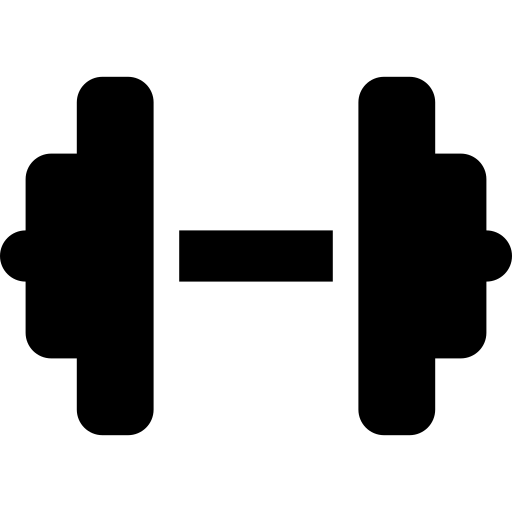
Tags: icon, FontAwesome, fa-icon, solid, dumbbell